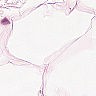
Metastatic tissue present: no